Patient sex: F
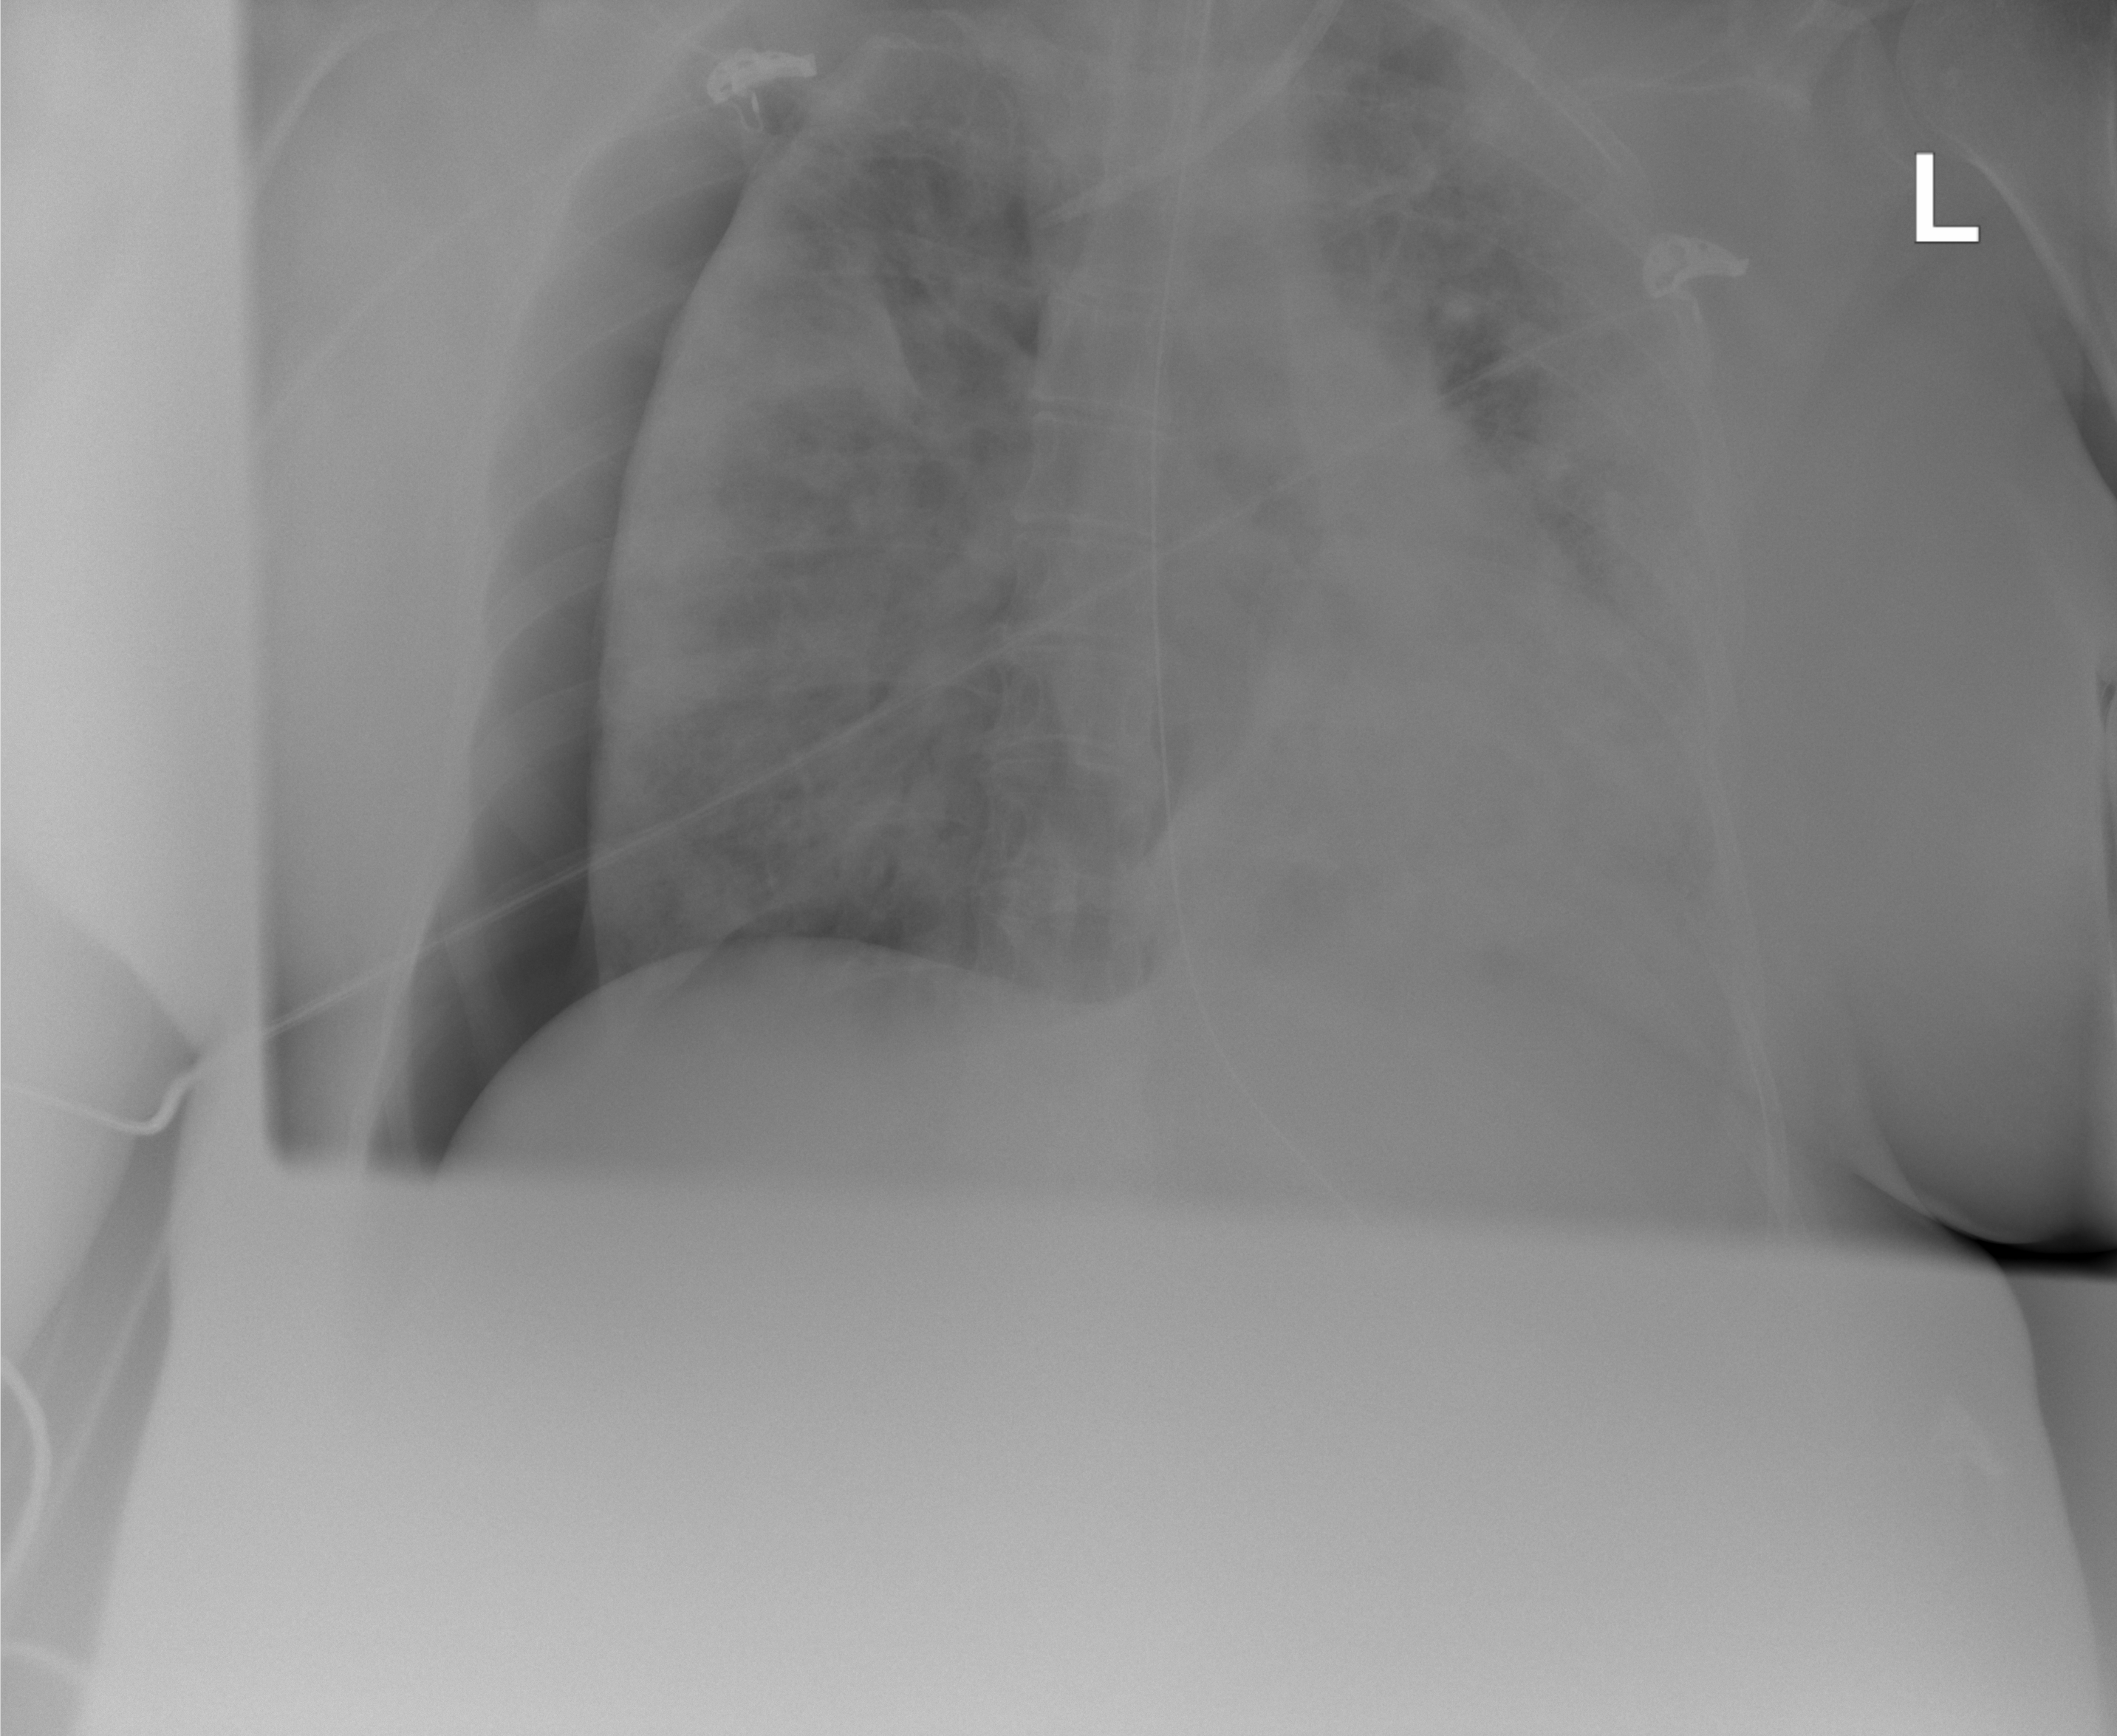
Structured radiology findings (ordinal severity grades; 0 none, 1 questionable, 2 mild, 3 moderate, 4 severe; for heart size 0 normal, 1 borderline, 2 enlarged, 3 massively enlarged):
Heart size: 2
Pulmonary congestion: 2
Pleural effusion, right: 0
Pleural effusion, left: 1
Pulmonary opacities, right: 3
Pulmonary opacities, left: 3
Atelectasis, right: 3
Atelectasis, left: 3